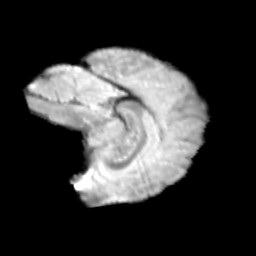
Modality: T2w
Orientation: sagittal
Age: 12
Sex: female
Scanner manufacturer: siemens
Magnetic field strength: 3 T
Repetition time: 3.8 s
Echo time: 0.07 s